Field crop: tomato
Growth stage: 1
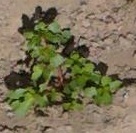
Species: portulaca